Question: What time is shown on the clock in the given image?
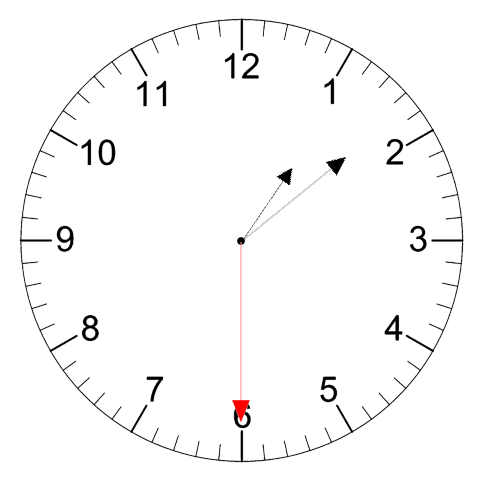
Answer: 01:08:30